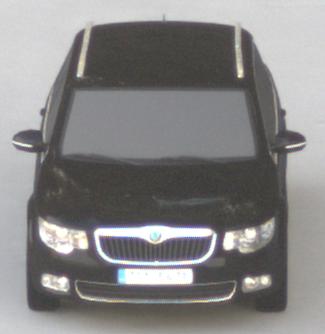
Make: Skoda
Model: Superb Combi 1.4 TSI
Detailed model: Superb (II) Combi
Model produced from: 2010/01
Model produced until: 2011/10
Doors: 5
Color: black
Road condition: dry road
Daytime: morning or afternoon
Contrast: medium contrast